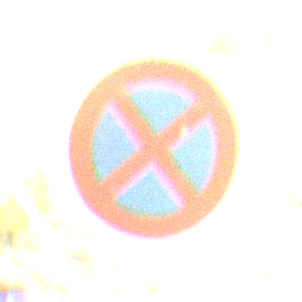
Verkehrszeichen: AbsolutesHalteverbot
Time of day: Midday
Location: Outdoor (Urban)
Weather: Clear
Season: NotSpecified
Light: Natural